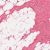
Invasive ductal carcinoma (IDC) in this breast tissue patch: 0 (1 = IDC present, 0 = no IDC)